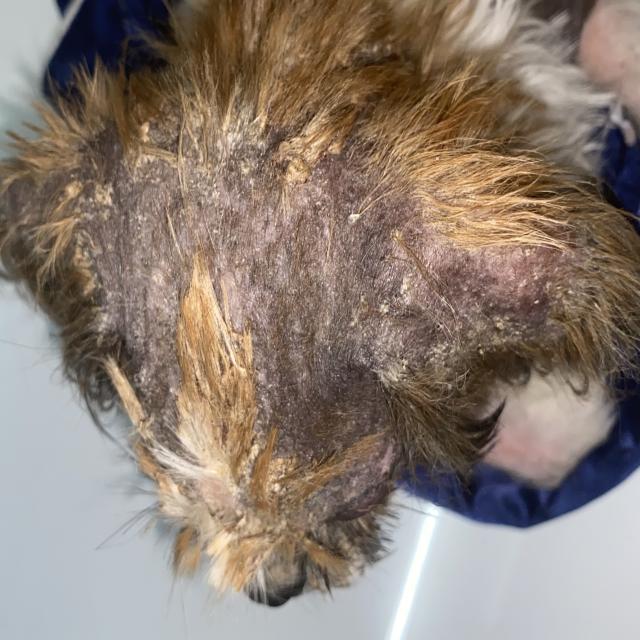
Canine demodicosis (Demodex mange) — caused by Demodex canis mites. Presents with alopecia, follicular papules, pustules, and comedones. Often localized on face and forelimbs.